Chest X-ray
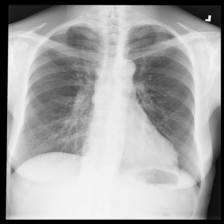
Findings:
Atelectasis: negative
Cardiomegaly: negative
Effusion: negative
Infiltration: negative
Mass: negative
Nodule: negative
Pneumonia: negative
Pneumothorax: negative
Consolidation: negative
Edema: negative
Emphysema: negative
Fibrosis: negative
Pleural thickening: negative
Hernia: negative